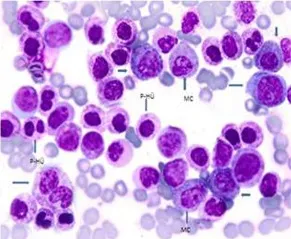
Demonstrating basophils at various stages of maturation,giant binuclear basophilic metamyelocyte, aggregates of mast cells with mixed black and orange color round cytoplasmic granules and Pelger-Huet anomalies in (a) (Wright's stain, x100).
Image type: pathology (giemsa)